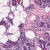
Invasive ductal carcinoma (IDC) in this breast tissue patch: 0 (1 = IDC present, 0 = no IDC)